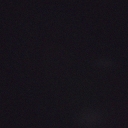
Screen state: off